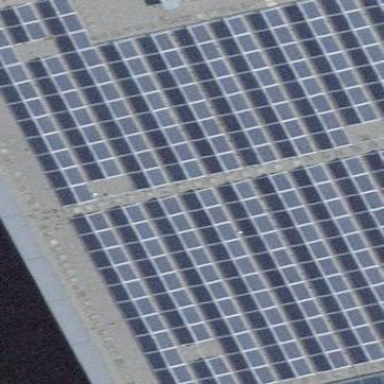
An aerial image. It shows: Solar power generator.